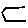
Label: hexagon